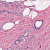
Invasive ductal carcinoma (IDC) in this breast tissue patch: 1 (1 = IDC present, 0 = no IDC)